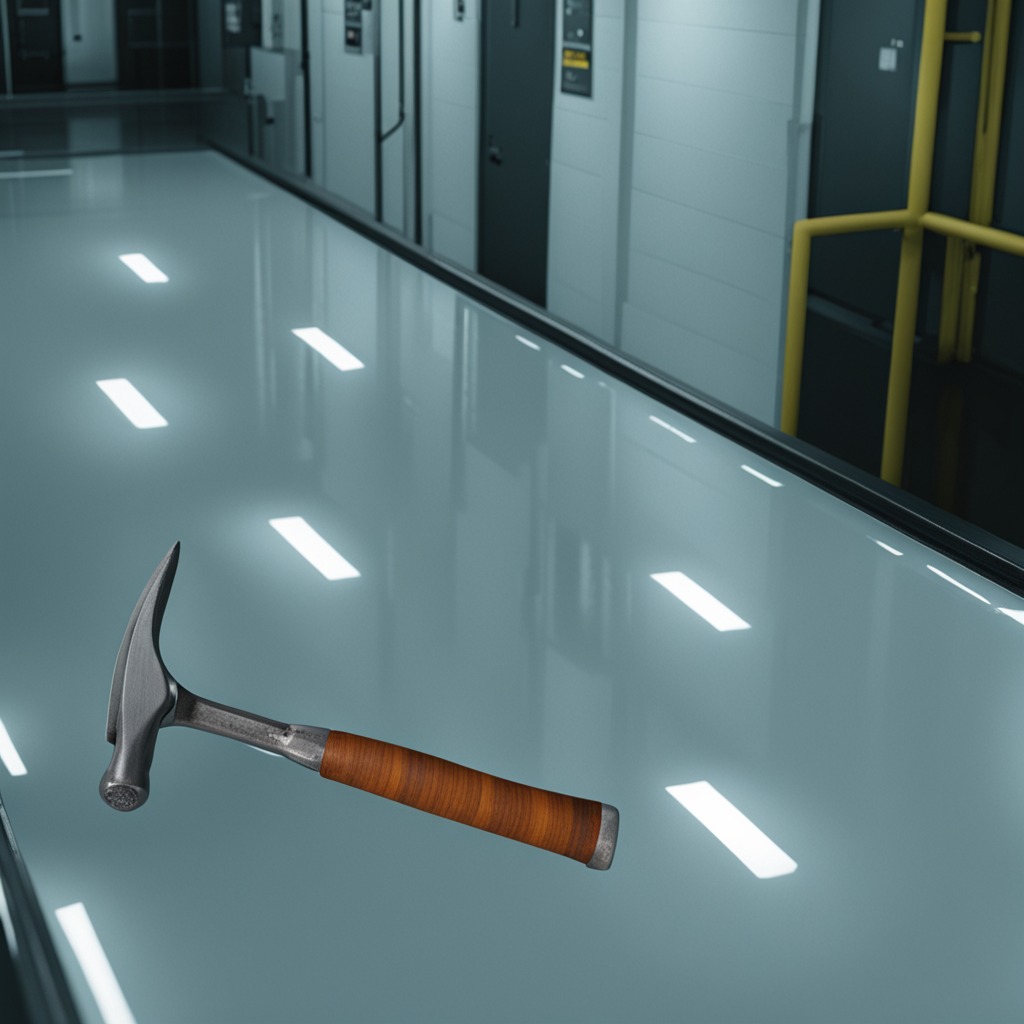
A hammer is lying on the table in the ship maintenance bay.